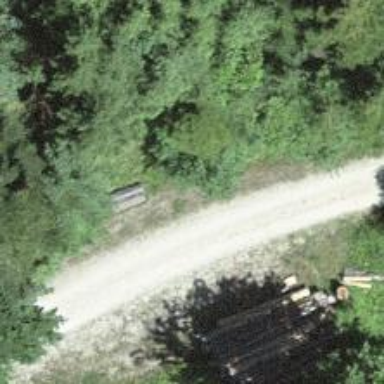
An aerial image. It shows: Bench for seating.